Interaction volume radius: 10 \u00c5
Interaction volume height: 20 \u00c5
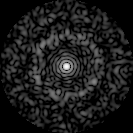
Disorder parameter: 0.8542